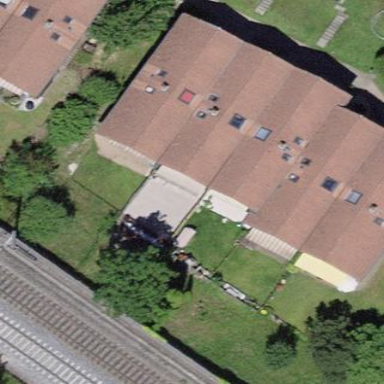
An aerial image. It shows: Residential building.